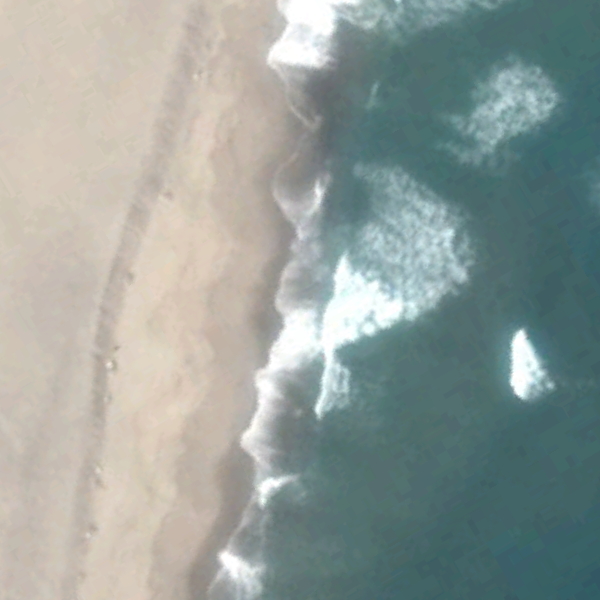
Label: Beach